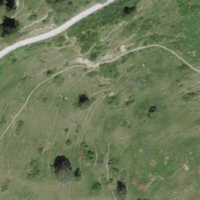
EUNIS habitat code: 26
Species observed at this site:
Onopordum acanthium